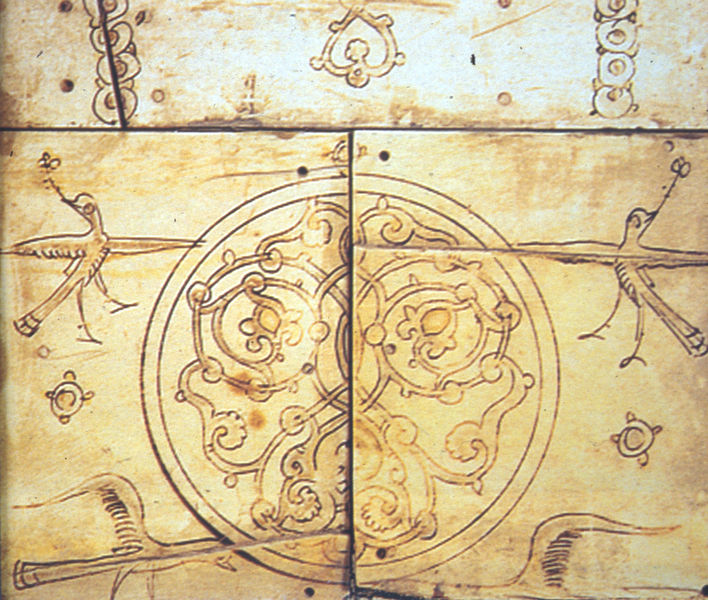
Titel: Kästchen, bemalt (Detail)
Standort: Novara di Sicilia
Institution: Chiesa di Santa Maria dell'Assunta
Schlagwörter: feder, flügel, vogel, weiß, gelb, ocker, ausschnitt, blume, blumen, braun, hell, holz, licht, schwarz, skizze, zeichnung, blüte, blüten, tiere, beige, muster, ornament, alt, band, federn, stein, taube, bild, natur, vögel, zweige, flach, boden, auge, pflanzen, fliegen, kreis, rund, ranken, beine, relief, füße, papier, rahmung, schnabel, afrika, grafik, graphik, linien, spalten, rand, zopf, detail, symmetrie, trennung, floral, ornamente, verzierung, wandgemälde, metall, bronze, platte, nägel, naht, striche, umriss, foto, photographie, punkte, knochen, fugen, schild, truhe, deckel, hängen, buch, medaillon, motiv, orient, orientalisch, flug, zweig, linear, symmetrisch, tauben, form, stengel, stücke, asien, schwarzweiss, fliesen, illustration, konturen, fliegend, stilisiert, kreise, asiatisch, kiste, krallen, kranich, schnäbel, kachel, mosaik, entwurf, gravur, löcher, photo, ornamental, geometrisch, schnörkel, knospen, rosette, geflochten, verschlungen, profan, mittelalter, romanik, schnecken, schatulle, filigran, mandala, blumenmotiv, mittelfeld, doppelkreis, ornamentik, gezeichnet, kästchen, islam, zierrat, doppelt, verzierungen, wachstum, rundungen, schlingen, kerben, symbole, elfenbein, motive, arabeske, aufgeteilt, elemente, federvieh, keltisch, storch, geteilt, buchmalerei, holzmalerei, ineinander, ritzung, anonym, eingraviert, ölzweig, binnenzeichnung, buddhistisch, elefenbein, dekorum, aufgemalt, blumenknospen, graphie, run, synkron, triskel, vogelmotiv, arabesque, zieselierung, fotofrafie, vogeldekor, broche